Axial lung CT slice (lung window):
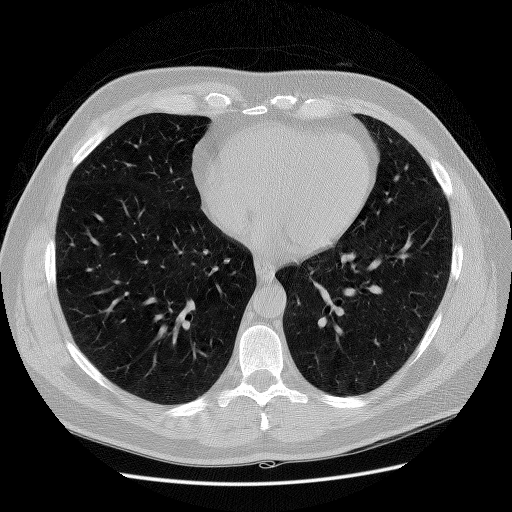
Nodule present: no